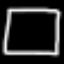
Label: square